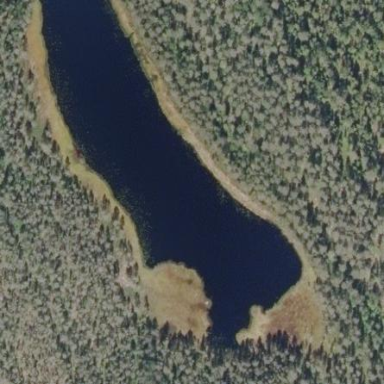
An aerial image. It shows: Serene pond surrounded by nature.